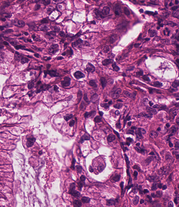
Tumor epithelial tissue: yes
Tumor-associated stroma tissue: no
Normal tissue: no